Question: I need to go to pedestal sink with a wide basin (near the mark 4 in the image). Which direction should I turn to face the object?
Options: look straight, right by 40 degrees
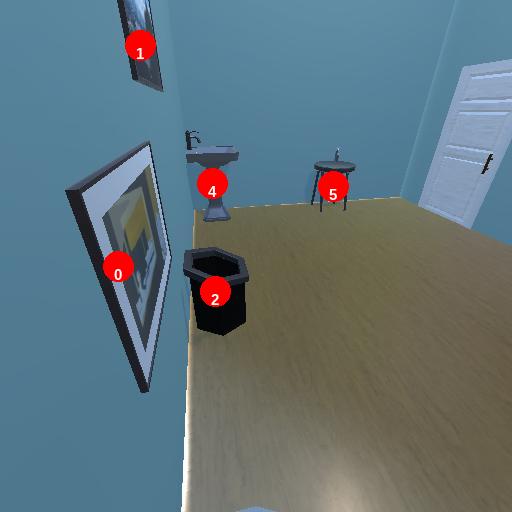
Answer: look straight